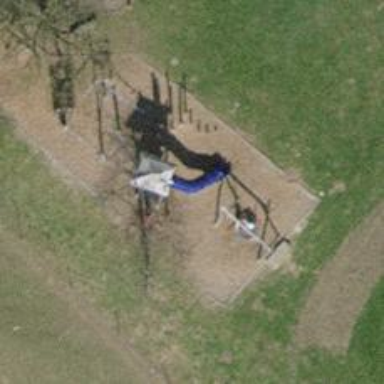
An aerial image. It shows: Playground with slide.